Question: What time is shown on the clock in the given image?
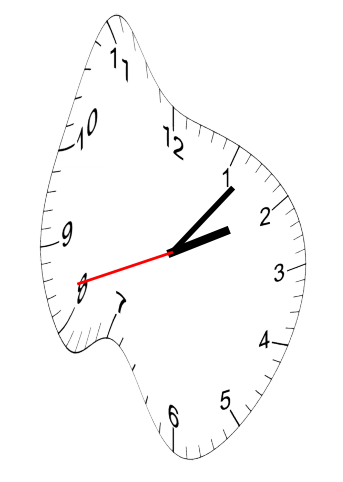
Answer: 02:06:42